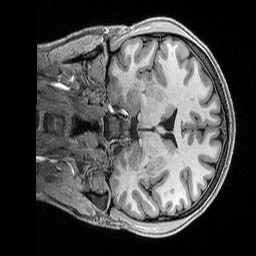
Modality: T1w
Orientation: coronal
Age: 28
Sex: female
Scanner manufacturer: siemens
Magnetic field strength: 3 T
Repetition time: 2.5 s
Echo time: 0.00296 s